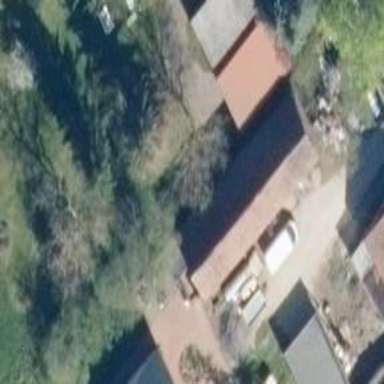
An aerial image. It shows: Garage.